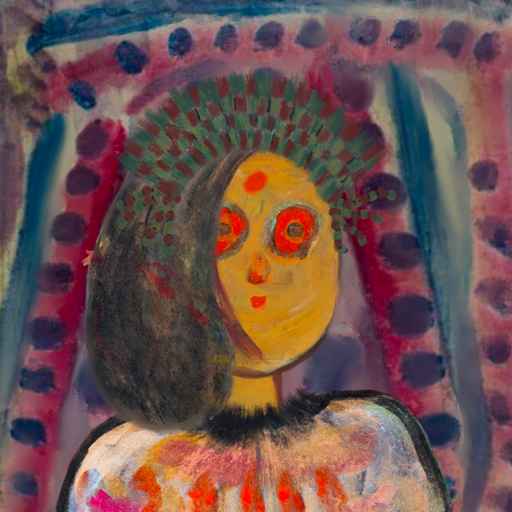
Background: HillGirl, Head And Neck Front: After_Raid, Face Front: Sisters, Bust: Childish, Hair Front: Gypsy_Mother, Head Accessory: After_Raid_Crown, Second Necklace: Blank, Necklace: Blank, Baby: Blank